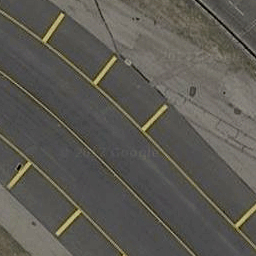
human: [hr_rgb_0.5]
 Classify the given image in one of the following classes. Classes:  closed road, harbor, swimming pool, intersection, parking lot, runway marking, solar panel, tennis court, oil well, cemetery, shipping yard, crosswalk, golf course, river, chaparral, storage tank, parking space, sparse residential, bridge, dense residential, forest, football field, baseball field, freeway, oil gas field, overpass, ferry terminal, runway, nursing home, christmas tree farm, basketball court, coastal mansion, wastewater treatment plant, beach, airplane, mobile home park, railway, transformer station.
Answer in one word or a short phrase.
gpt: runway marking